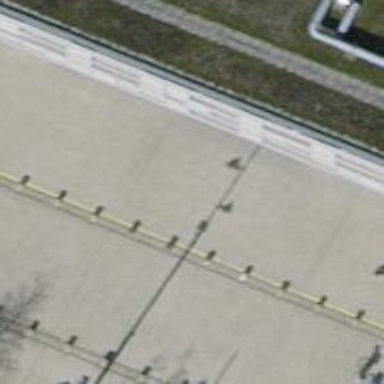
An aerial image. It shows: Pedestrian road.